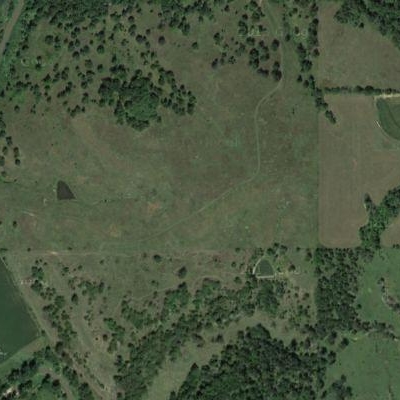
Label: Grass